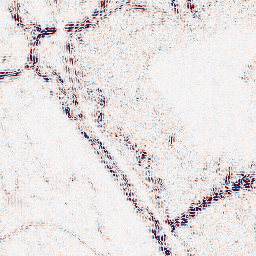
Category: wavelet
Decomposition family: wavelet_biorthogonal
Decomposition parameters: wavelet: bior4.4
level: 2
Upsampling method: cubic_catmull_rom
Upsampling parameters: scale: 8
Upsampling scale: 8